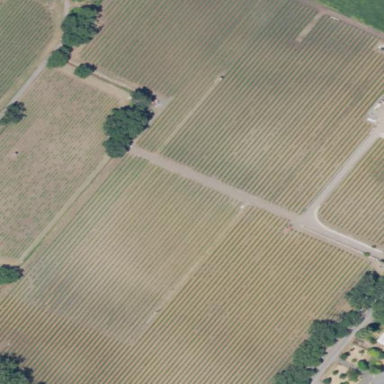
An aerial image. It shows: Vineyard with grape crops.